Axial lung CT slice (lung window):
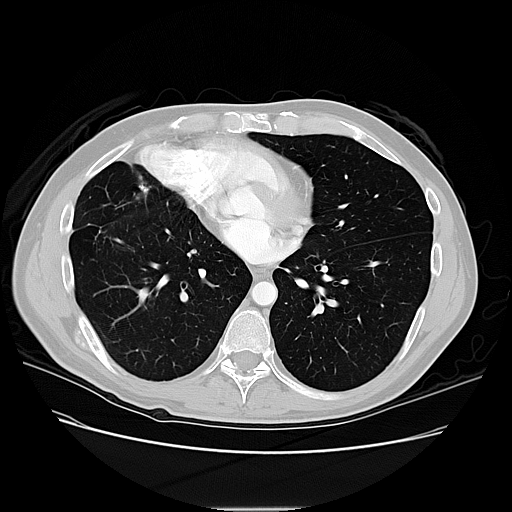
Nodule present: no